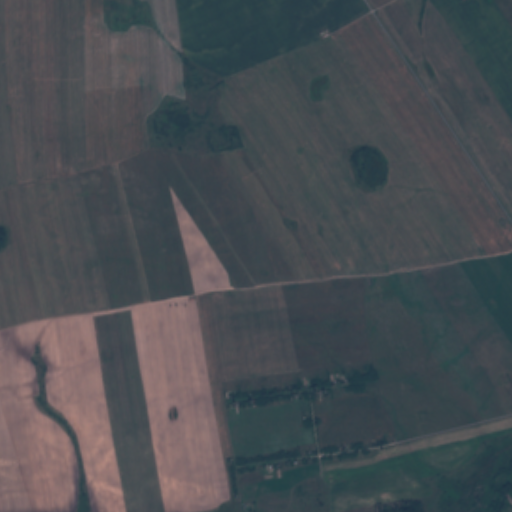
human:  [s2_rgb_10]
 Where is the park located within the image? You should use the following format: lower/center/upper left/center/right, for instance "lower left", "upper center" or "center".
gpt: The park is located in the lower right of the image.
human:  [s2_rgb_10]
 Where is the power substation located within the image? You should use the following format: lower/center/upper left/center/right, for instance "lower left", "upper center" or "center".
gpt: The power substation is located in the center right of the image.
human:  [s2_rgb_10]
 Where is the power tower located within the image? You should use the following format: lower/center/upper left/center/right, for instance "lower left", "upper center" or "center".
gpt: The power tower is located in the upper right of the image.
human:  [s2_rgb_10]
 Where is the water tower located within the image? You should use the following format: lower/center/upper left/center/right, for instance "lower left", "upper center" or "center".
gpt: The water tower is located in the lower center of the image.
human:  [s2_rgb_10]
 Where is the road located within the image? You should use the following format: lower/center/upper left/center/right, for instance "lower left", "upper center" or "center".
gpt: There is no road in the image.